Interaction volume radius: 10 \u00c5
Interaction volume height: 10 \u00c5
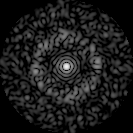
Disorder parameter: 0.8474